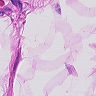
Metastatic tissue present: no